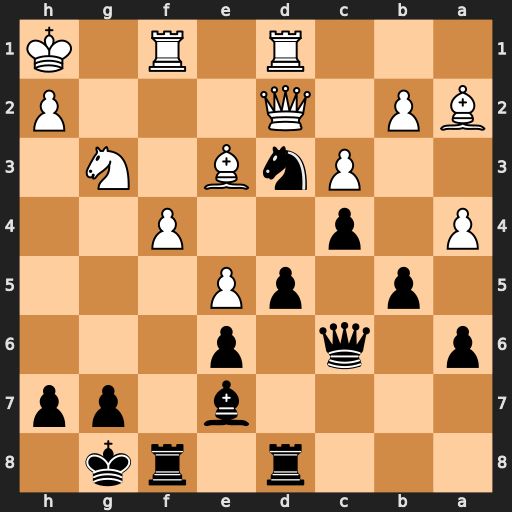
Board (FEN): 3r1rk1/4b1pp/p1q1p3/1p1pP3/P1p2P2/2PnB1N1/BP1Q3P/3R1R1K
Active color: b
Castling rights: -
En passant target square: -
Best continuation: d4+ Qg2 Qxg2+ Kxg2 dxe3